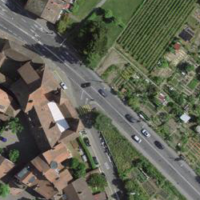
EUNIS habitat code: 54
Species observed at this site:
Impatiens balfourii